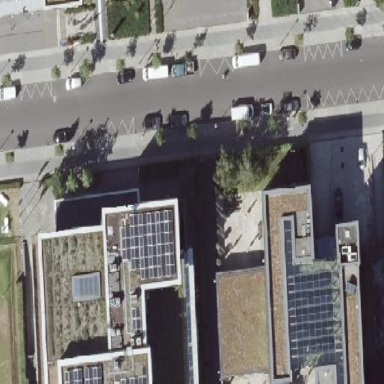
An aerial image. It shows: Embassy building with flat roof.